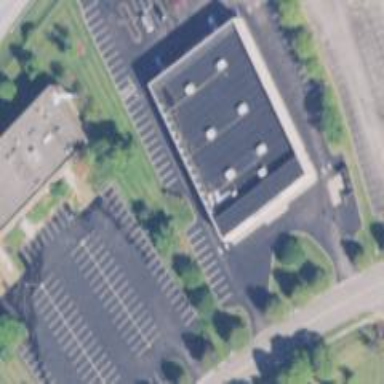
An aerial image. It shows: Commercial building.